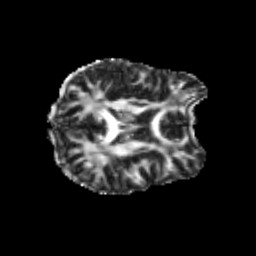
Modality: FA
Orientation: axial
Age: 25
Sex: female
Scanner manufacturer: siemens
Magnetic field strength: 3 T
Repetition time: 3.5 s
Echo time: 0.104 s